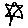
Label: star